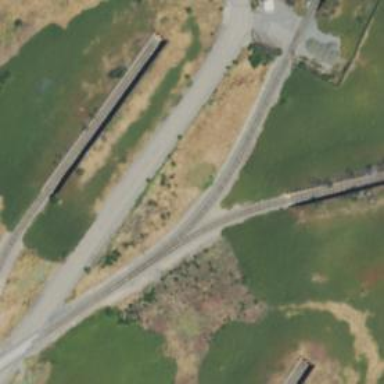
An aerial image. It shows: Railway spur service.